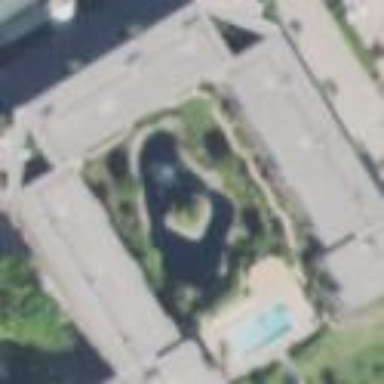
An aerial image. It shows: Hotel building.